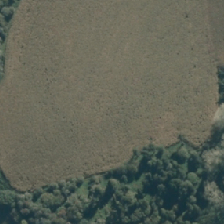
Land cover: shortrotation_cropland